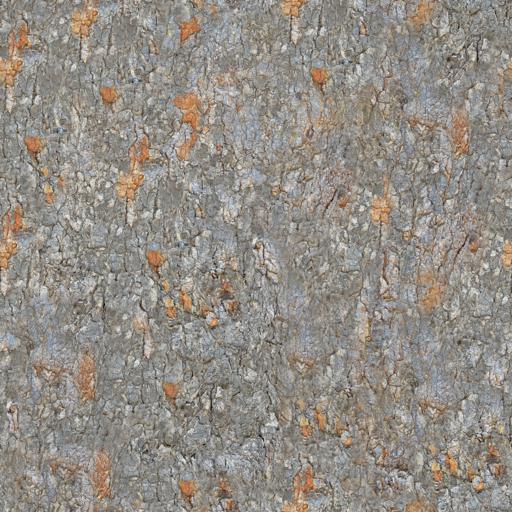
Tags: bark brown dark tree wood wooden